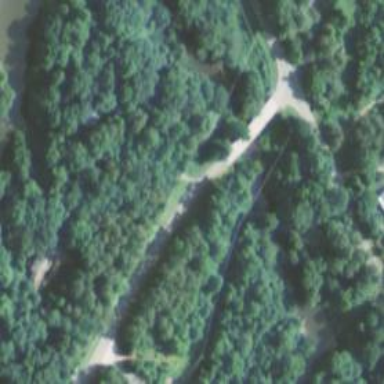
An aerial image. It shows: Mixed woodland area with variety of leaf types and cycles.